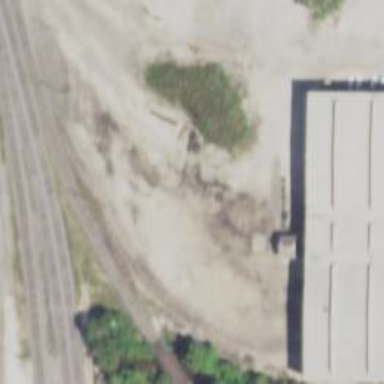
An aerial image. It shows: Abandoned railway yard.